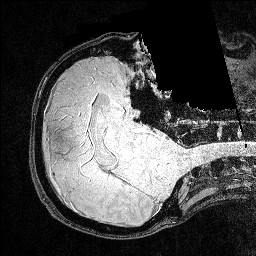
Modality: FLASH
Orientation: axial
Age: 26
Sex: male